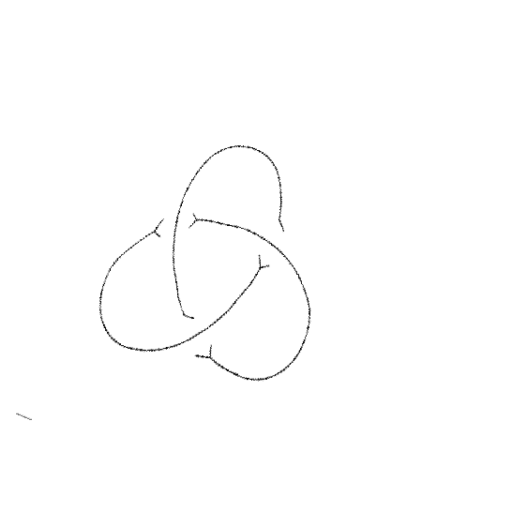
Crossing number: 3